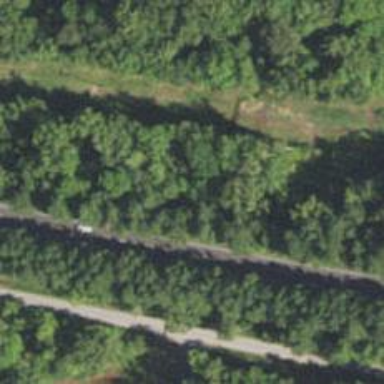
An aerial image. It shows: Culvert tunnel.